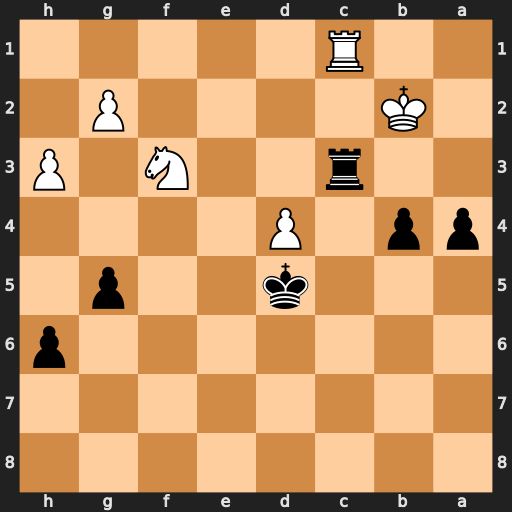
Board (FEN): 8/8/7p/3k2p1/pp1P4/2r2N1P/1K4P1/2R5
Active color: b
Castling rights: -
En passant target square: -
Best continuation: a3+ Kb1 a2+ Kxa2 Rxc1